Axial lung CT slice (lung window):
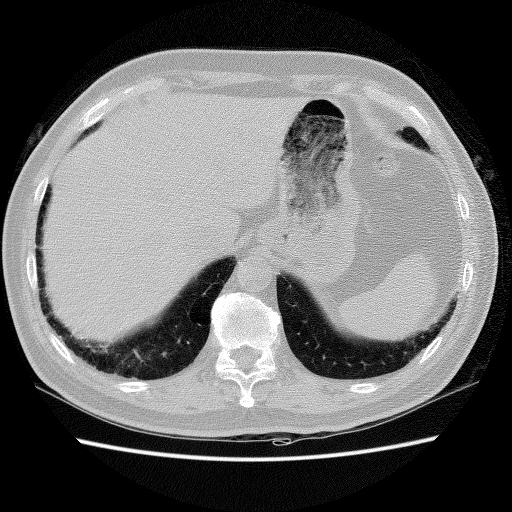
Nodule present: no